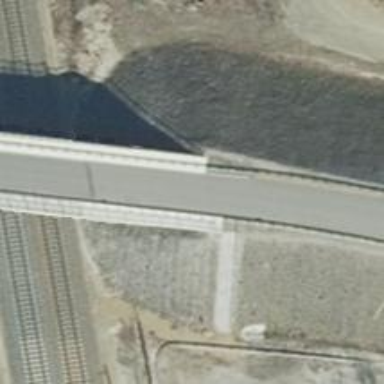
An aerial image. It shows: Unclassified road with asphalt surface is on bridge.